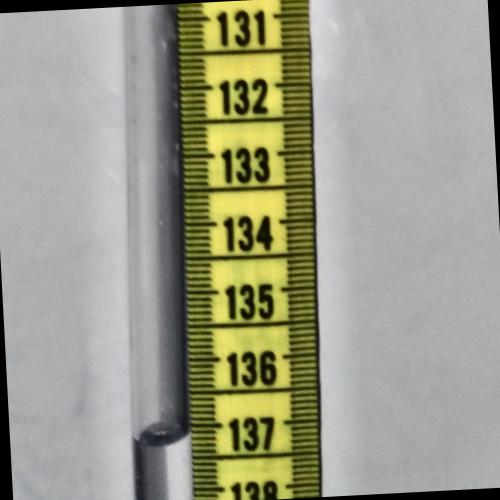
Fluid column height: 137.2 cm